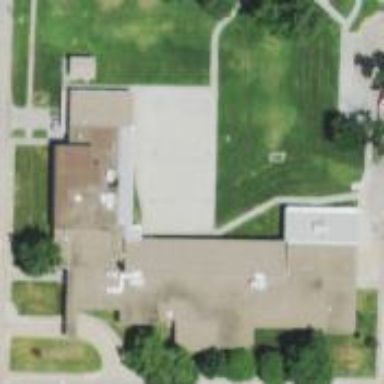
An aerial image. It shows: School.